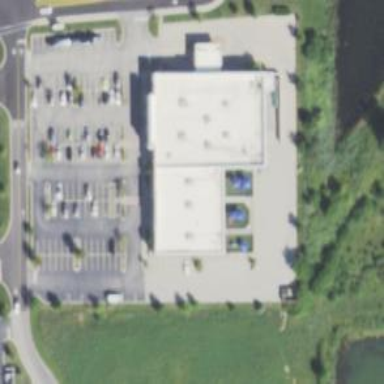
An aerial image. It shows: Retail building.